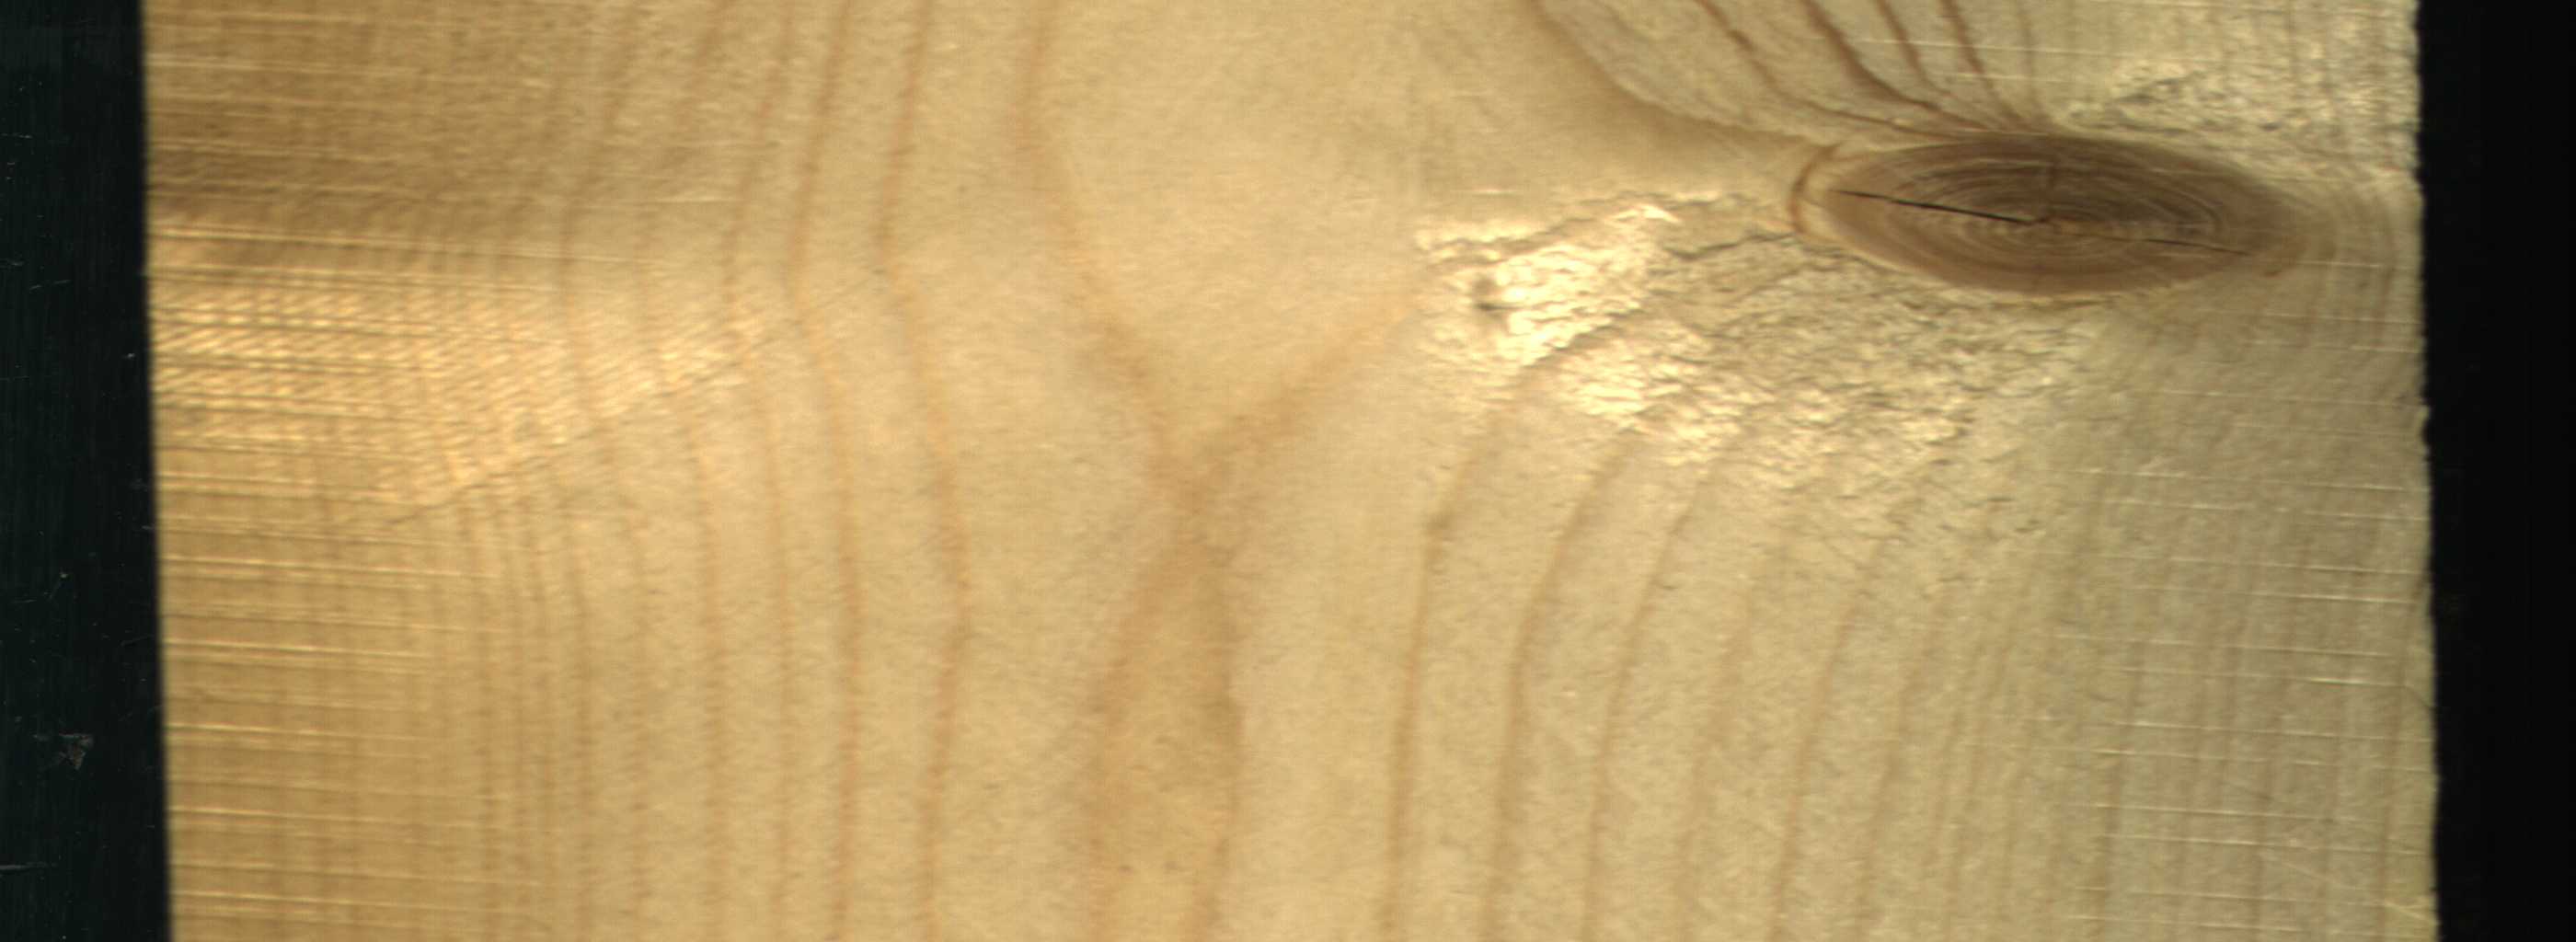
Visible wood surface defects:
knot_with_crack